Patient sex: F
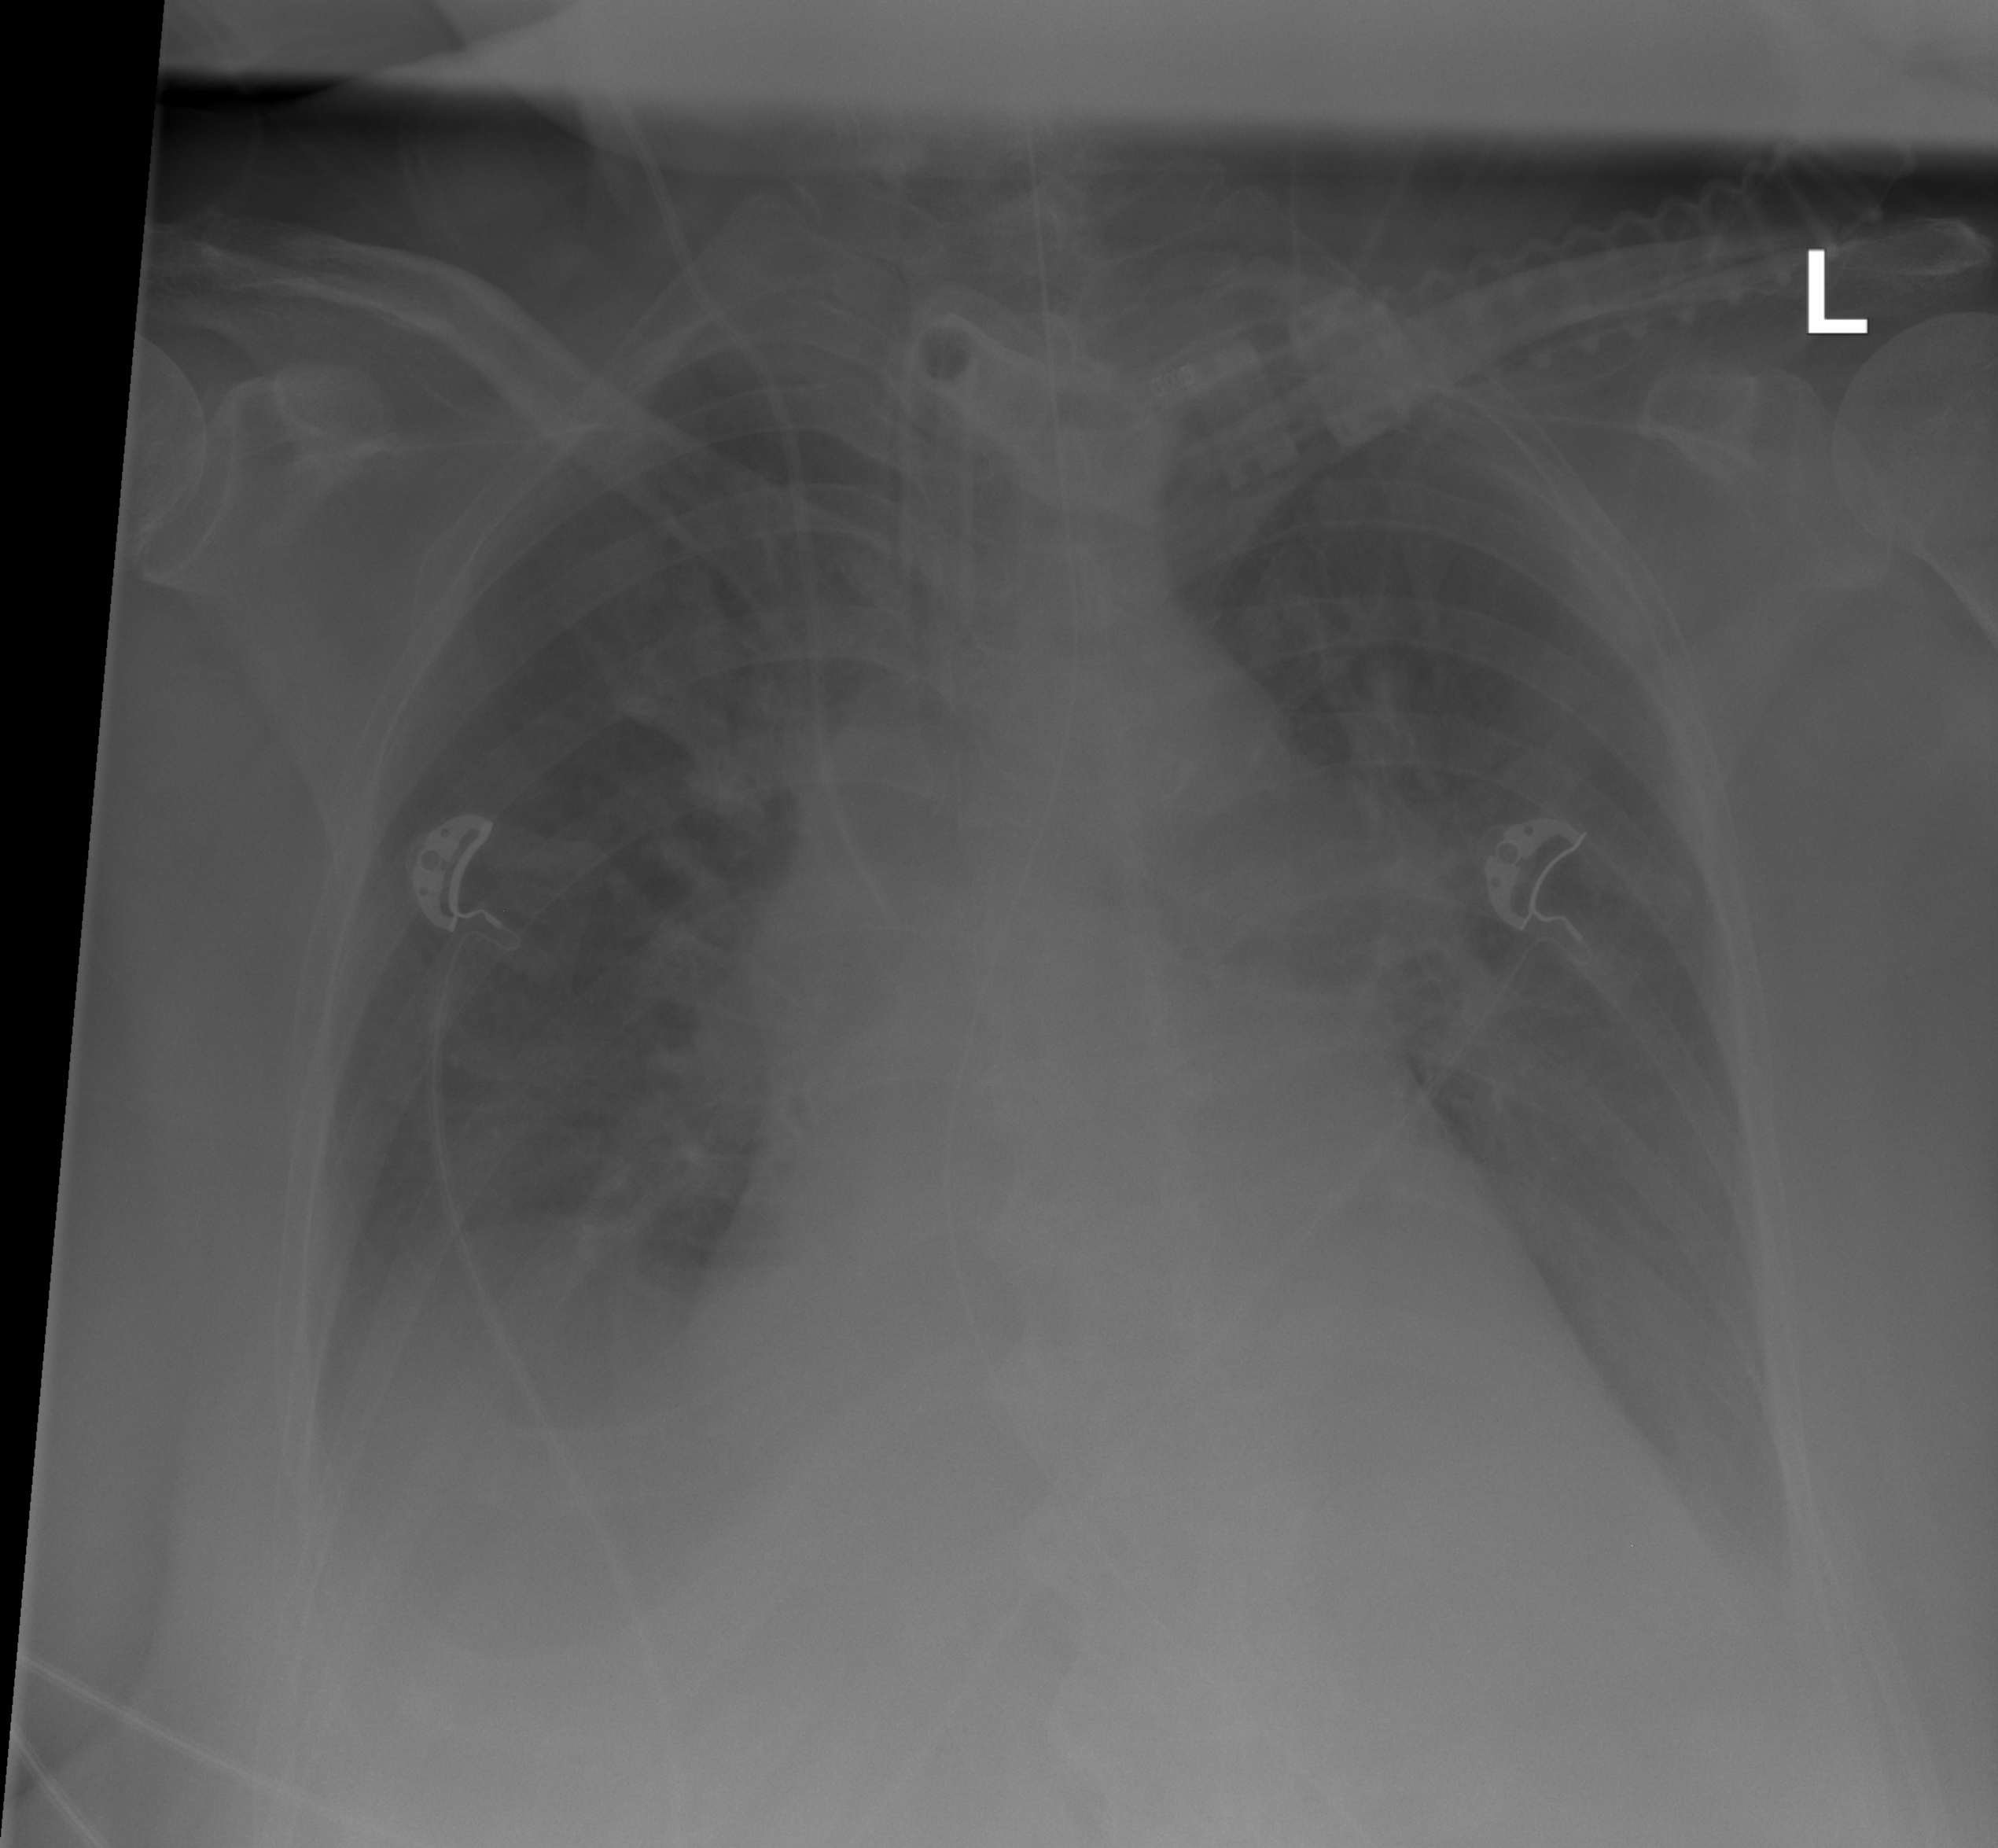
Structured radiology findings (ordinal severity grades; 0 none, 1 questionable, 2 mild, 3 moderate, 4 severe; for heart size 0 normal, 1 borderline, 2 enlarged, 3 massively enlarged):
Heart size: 2
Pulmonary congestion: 2
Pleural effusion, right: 2
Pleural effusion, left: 2
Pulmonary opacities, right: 0
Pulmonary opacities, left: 0
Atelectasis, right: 2
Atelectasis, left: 2